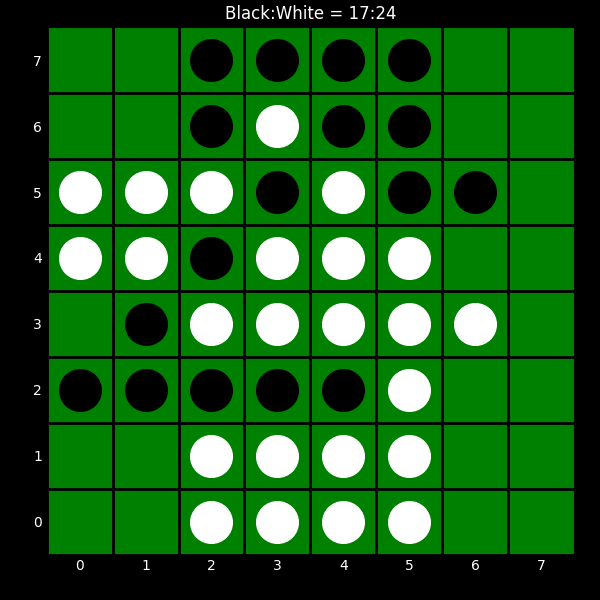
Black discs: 17
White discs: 24